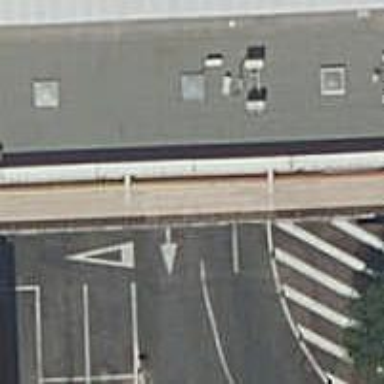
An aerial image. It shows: Entrance to multi-storey parking facility.